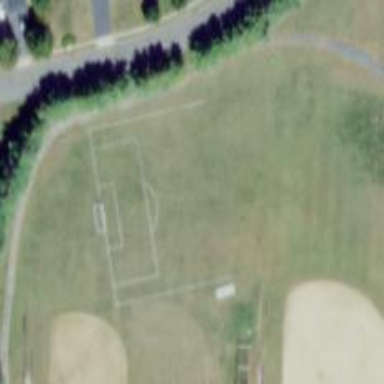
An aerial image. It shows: Soccer pitch designated for leisure and sports activities.